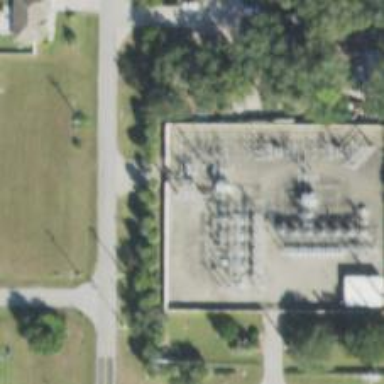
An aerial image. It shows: Power tower.